Question: I'm implementing a deque using singly linked list in Java. My 'addFirst()' function is working fine, but 'addLast()' is not working.
Whenever I call 'addLast()', I got the following error message:
> java.lang.NullPointerException

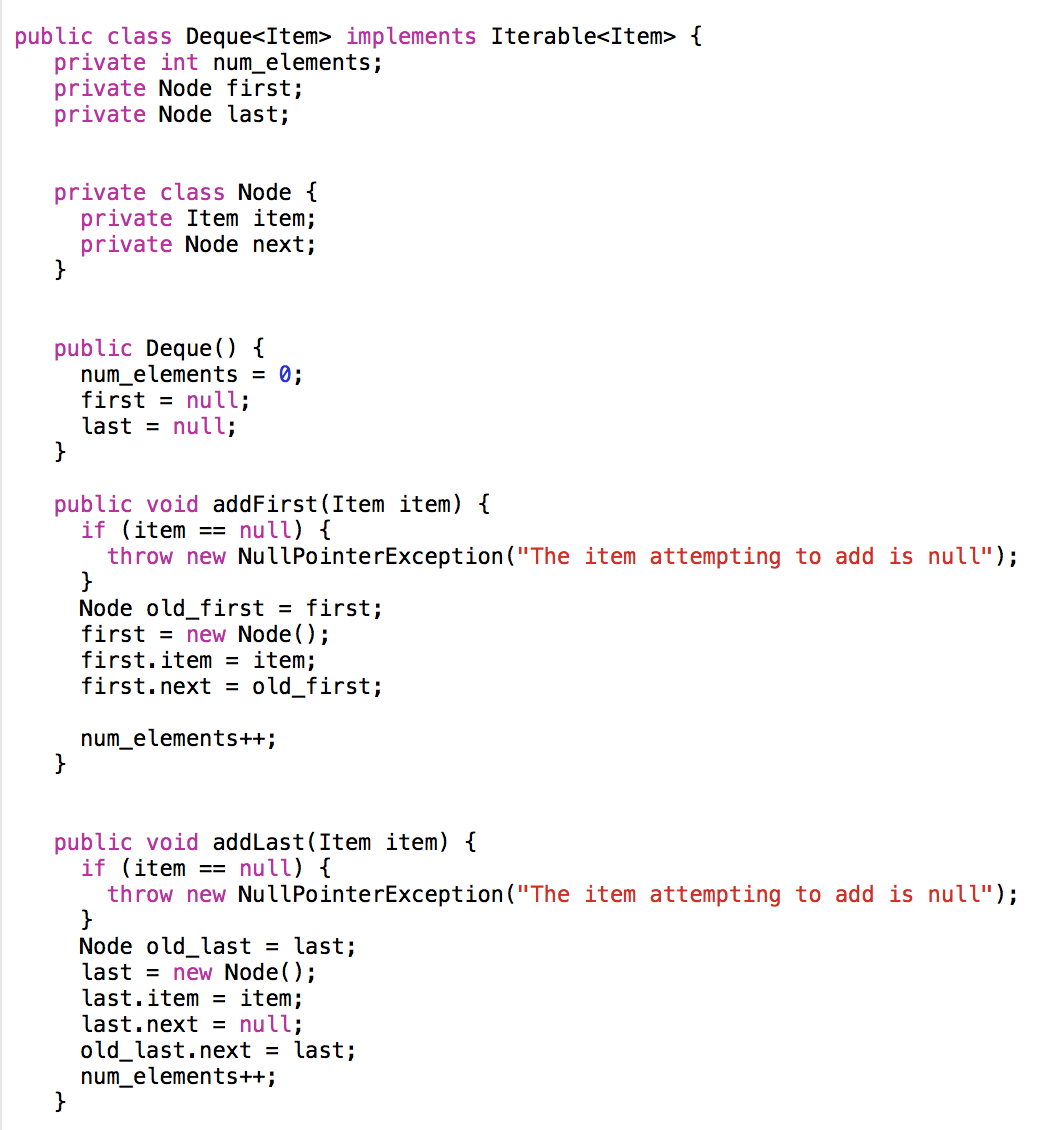
Answer: Giving your Node class a constructor will help to keep your code short and DRY:
'''
private class Node {
Item item;
Node next;
private Node(Item item, Node next) {
if (item == null) throw new NullPointerException();
// 'this' refers to the created instance and helps distinguish the field from the param
this.item = item;
this.next = next;
}
}
public void addFirst(Item item) {
// creates a new Node before first so to speak and then repoints first to this node
first = new Node(item, first);
if (num_elements==0) last = first;
num_elements++;
}
public void addLast(Item item) {
if (num_elements == 0) {
// this will deal with the case (last==null) which causes the NPE
addFirst(item);
return;
}
last.next = new Node(item, null);
last = last.next;
num_elements++;
}
'''
That aside, a singly linked list is not the ideal data structure for a deque. While adding is 'O(1)' on both ends, removing from the back would be 'O(N)'!